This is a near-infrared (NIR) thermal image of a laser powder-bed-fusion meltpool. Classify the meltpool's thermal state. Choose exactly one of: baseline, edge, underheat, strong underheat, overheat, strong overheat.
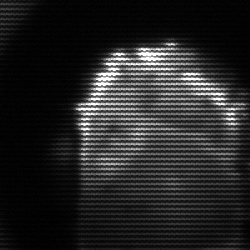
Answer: baseline